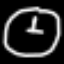
Label: clock